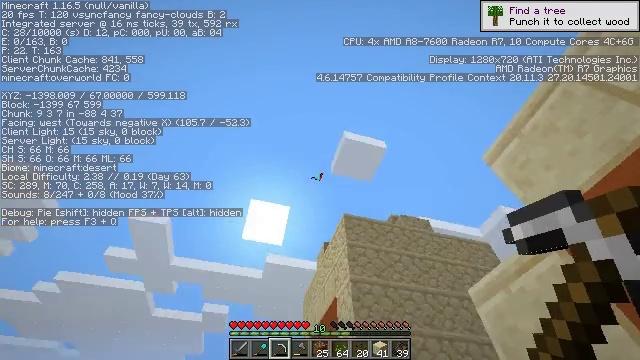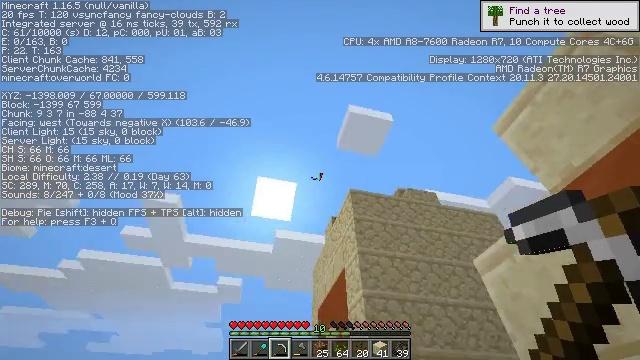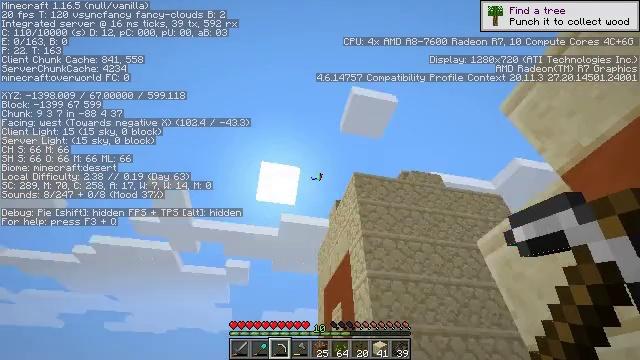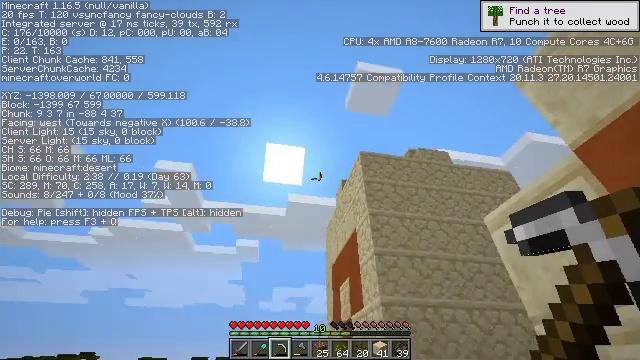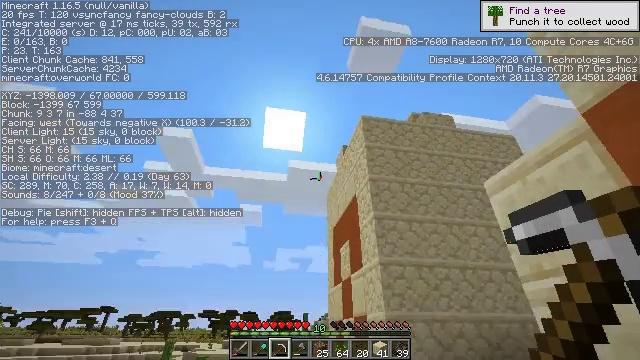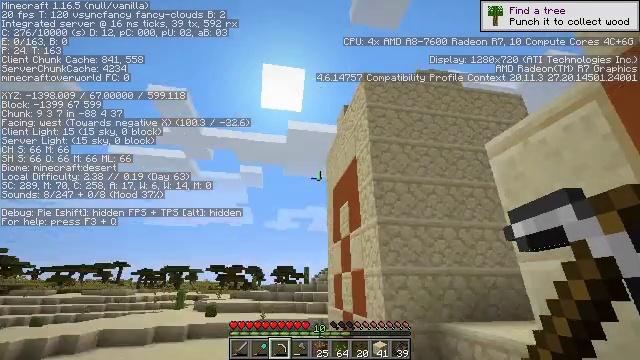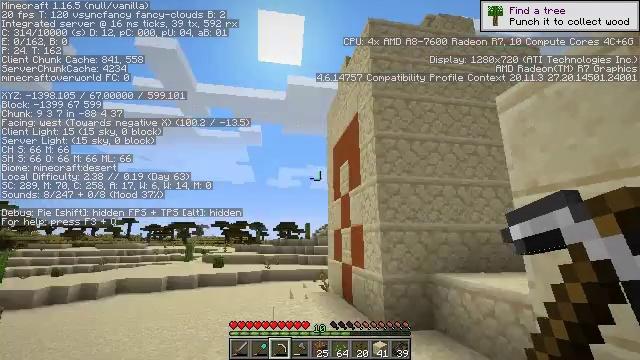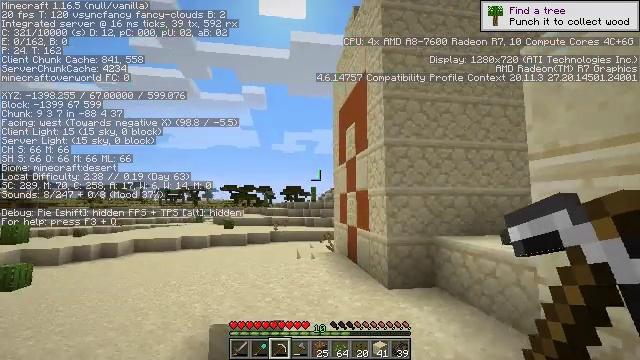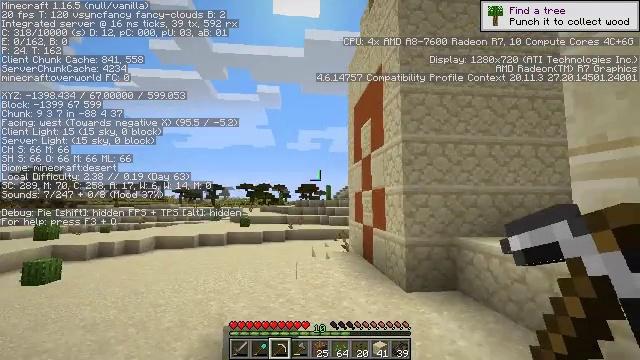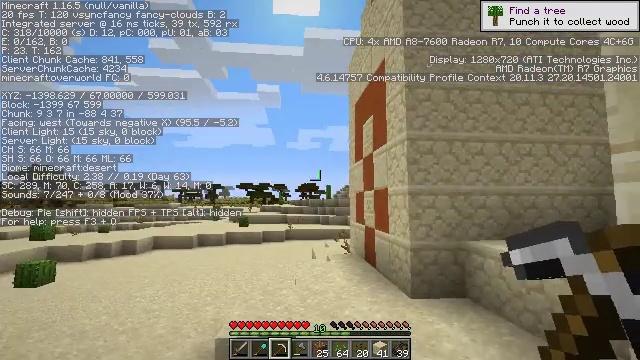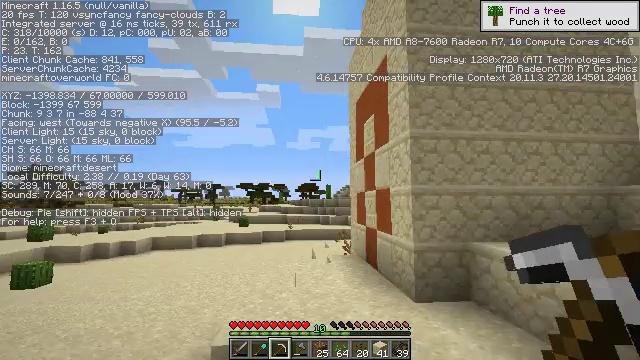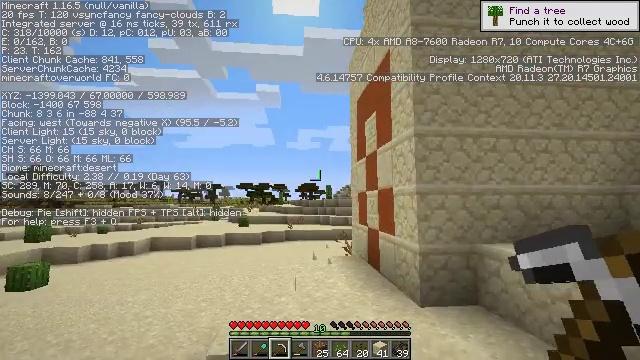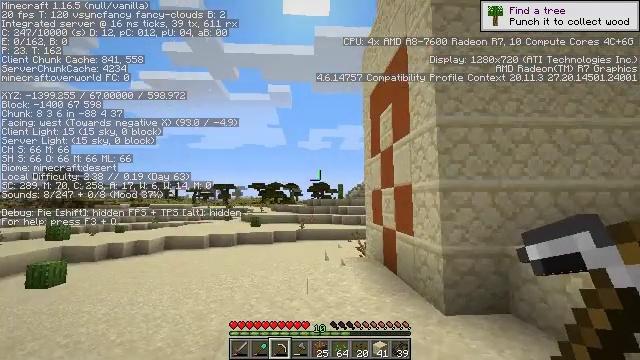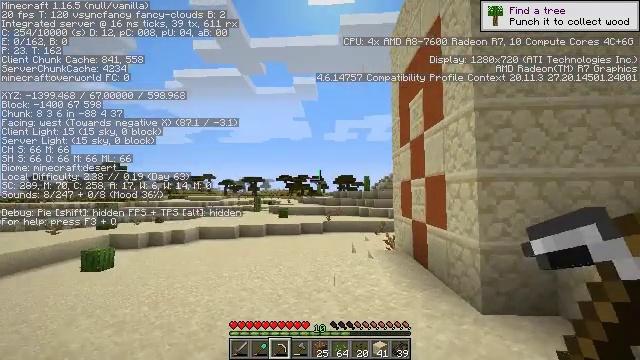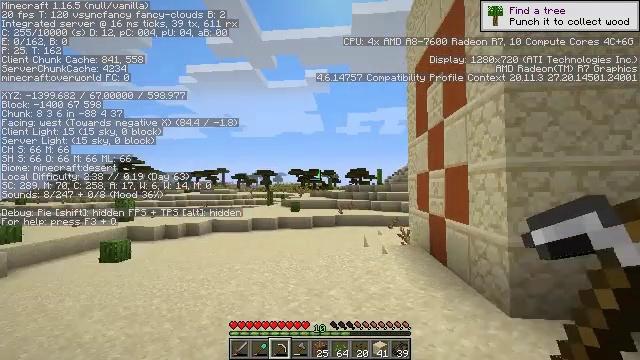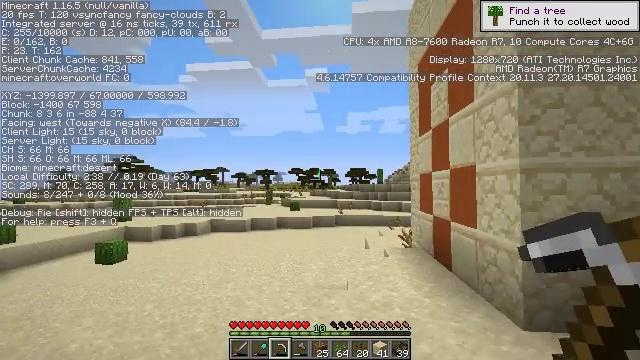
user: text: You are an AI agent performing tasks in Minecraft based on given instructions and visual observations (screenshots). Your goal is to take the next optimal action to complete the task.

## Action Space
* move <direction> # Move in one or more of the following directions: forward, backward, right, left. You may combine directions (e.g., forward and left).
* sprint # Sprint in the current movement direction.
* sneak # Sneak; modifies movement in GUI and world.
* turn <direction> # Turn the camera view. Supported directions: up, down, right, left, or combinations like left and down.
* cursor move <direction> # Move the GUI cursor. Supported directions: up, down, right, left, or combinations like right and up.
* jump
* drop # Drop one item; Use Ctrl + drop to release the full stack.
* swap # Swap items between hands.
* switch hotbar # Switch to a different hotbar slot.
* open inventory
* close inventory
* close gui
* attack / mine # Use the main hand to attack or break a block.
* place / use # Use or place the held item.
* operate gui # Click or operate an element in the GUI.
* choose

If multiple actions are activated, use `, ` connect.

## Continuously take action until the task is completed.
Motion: motion action
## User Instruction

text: Mine cactus from the desert.
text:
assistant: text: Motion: turn left and down
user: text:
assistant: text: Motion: turn left and down
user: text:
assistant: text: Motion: turn left and down
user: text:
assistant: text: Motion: turn down
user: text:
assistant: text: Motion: turn down
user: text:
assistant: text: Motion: move forward, turn down
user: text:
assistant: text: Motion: move forward, turn left and down
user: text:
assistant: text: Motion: move forward, turn left
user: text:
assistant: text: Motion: move forward
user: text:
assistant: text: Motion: move forward
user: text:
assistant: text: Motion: move forward
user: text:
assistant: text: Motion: move forward, turn left
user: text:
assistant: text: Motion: move forward, turn left and down
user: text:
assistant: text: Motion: move forward, turn left and down
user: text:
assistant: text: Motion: move forward
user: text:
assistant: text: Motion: move forward
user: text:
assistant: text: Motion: move forward
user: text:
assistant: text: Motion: move forward
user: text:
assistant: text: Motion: move forward
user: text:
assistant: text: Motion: move forward
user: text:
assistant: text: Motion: move forward
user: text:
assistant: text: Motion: move forward
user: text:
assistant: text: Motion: move forward, turn left
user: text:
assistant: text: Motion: move forward, turn left
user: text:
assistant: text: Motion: move forward, turn left
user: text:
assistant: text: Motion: move forward, turn left and down
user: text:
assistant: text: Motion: turn left
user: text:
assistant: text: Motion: turn left
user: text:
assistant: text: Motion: no_op
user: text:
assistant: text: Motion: no_op